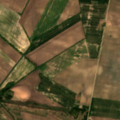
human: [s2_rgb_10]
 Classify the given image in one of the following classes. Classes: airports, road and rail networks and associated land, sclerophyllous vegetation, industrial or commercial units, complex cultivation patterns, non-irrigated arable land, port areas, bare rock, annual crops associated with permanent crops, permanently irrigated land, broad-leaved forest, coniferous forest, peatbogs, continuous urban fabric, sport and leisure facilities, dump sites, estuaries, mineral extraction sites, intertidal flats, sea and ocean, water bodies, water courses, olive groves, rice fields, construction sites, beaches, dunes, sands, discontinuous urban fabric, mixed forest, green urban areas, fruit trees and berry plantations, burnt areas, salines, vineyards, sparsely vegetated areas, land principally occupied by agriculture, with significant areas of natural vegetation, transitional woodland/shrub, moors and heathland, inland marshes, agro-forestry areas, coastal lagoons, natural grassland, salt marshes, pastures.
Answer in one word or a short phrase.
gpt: non-irrigated arable land